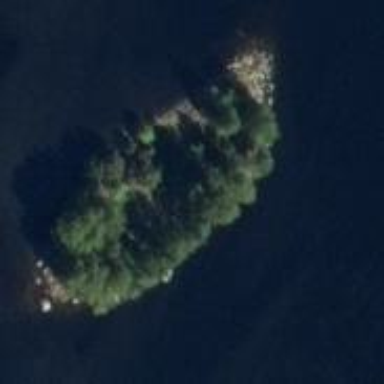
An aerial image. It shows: Islet surrounded by woodland.